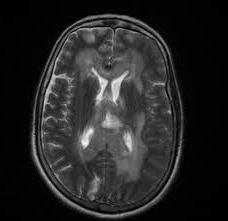
Label: notumor